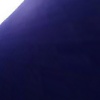
Label: space